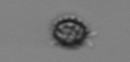
Label: Pseudochattonella_farcimen